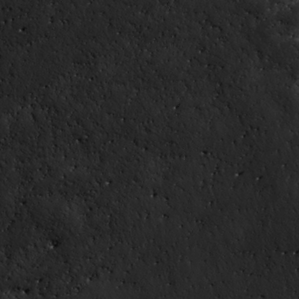
Label: non_frost